【题型】选择题　【知识点】平面几何　【难度】medium
如图，将 $\triangle ABC$ 绕点 $A$ 逆时针旋转，点 $B$ 旋转至 $BC$ 边上的 $D$ 点，点 $C$ 旋转至 $E$，那么下列结论不一定正确的是（ ）

A. $\angle ACB = \angle AED$  \quad\quad\quad   B. $\angle BAD = \angle CAE$

C. $\angle ADE = \angle ACE$   \quad\quad\quad  D. $\angle DAC = \angle CDE$
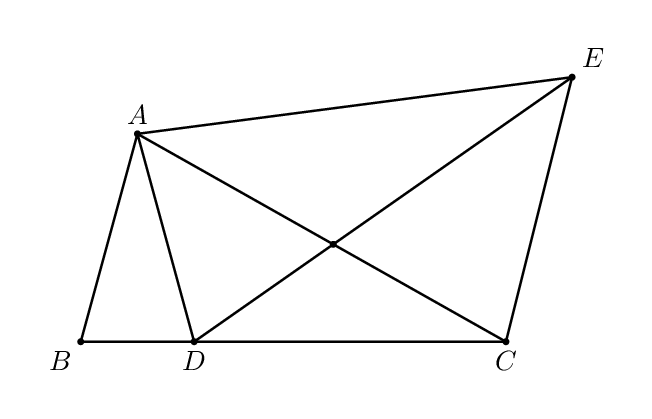
【解答】
【答案】D

【分析】本题考查了旋转的性质，等腰三角形的性质，三角形内角和定理，掌握旋转的性质是解题的关键。根据旋转的性质，逐项进行判断即可。

【详解】解：$\because \triangle ABC$ 绕点 $A$ 顺时针旋转得到 $\triangle ADE$

根据旋转的性质可知：$\angle ACB = \angle AED$，旋转角 $\angle BAD = \angle CAE$，

故 A，B 不符合题意；

如图，记 $AC$，$DE$ 的交点为 $O$，

由旋转可知，$\angle ACB = \angle AED$，

$\because \angle AOE = \angle DOC$，

$\therefore \angle EAC = \angle EDC$，

$\because \angle ADE + \angle EDC = \angle ABD + \angle BAD$，$\angle EAC = \angle BAD$，

$\therefore \angle ABC = \angle ADE$，

由旋转可得：$AB = AD$，$AC = AE$，则 $\angle ABD = \angle ADB$，$\angle ACE = \angle AEC$，

而 $\angle BAD = \angle CAE$，

$\therefore \angle ABD = \angle ADB = \angle ACE = \angle AEC$，

$\therefore \angle ADE = \angle ACE$

故 C 不符合题意；

$\because \angle CDE = \angle CAE$，$\angle BAD = \angle CAE$，

当 $\angle DAC = \angle CDE$ 时，

$\therefore \angle DAC = \angle CAE = \angle BAD$，与题干信息不符，

故 D 符合题意。

故选：D
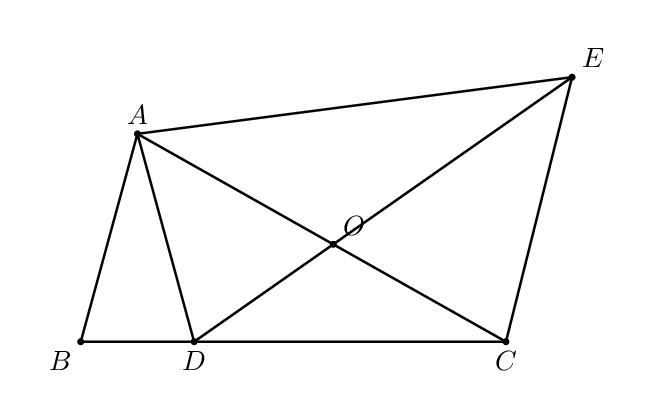